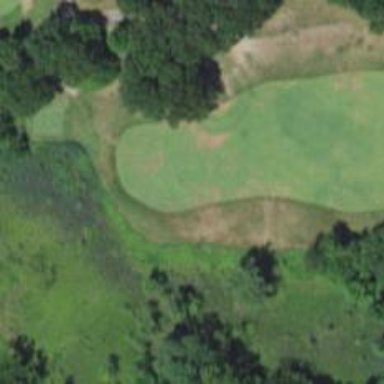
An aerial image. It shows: View of golf hole.